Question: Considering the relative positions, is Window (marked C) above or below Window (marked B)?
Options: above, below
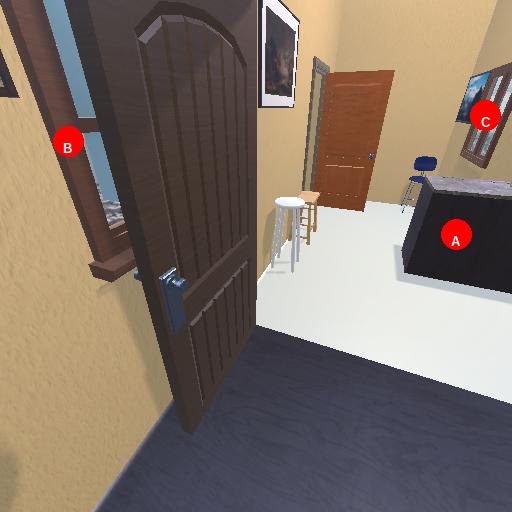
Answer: above